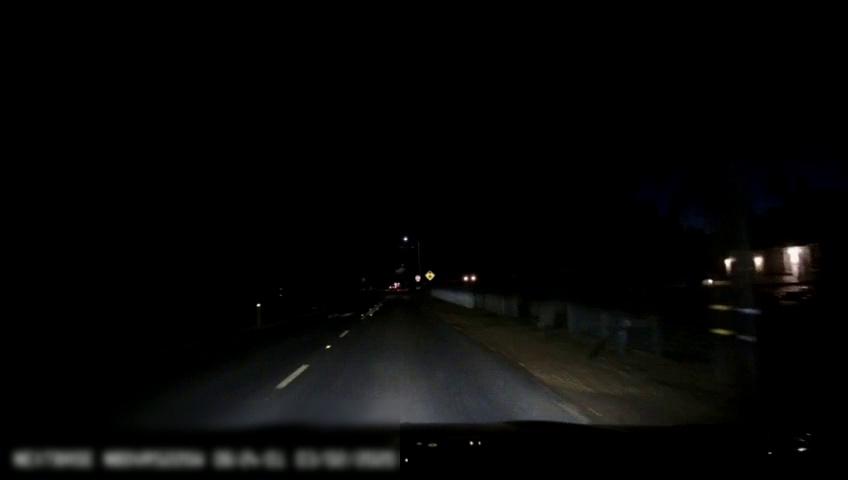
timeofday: Night
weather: Other
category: Drivable Space
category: Lanes | Alternate Lane
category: Traffic | Signs